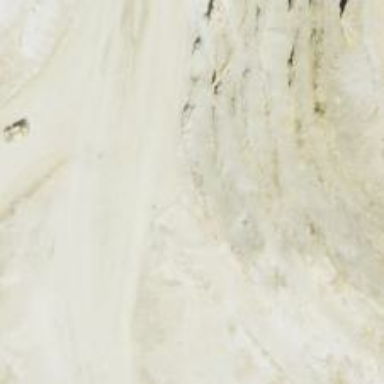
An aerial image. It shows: Quarry area.